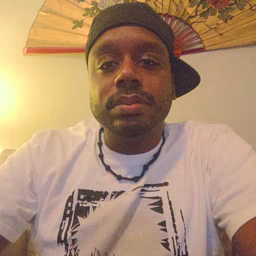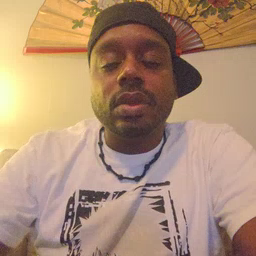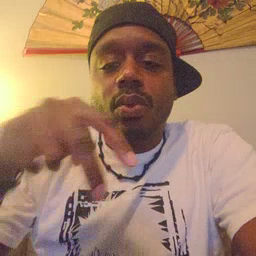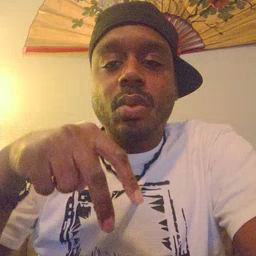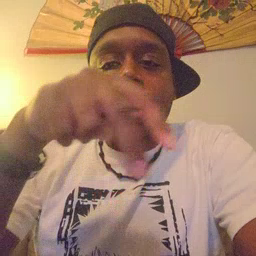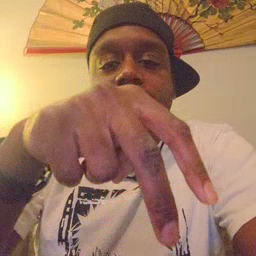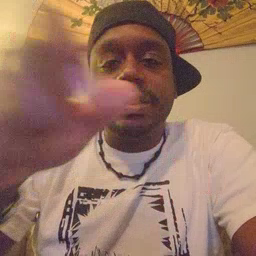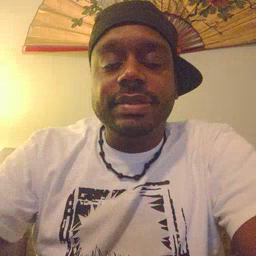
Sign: ride